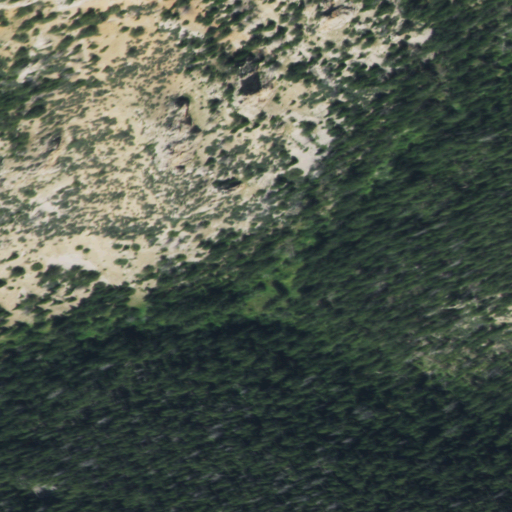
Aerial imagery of valley in Wyoming named Deer Gulch containing evergreen forest, shrub, and grassland